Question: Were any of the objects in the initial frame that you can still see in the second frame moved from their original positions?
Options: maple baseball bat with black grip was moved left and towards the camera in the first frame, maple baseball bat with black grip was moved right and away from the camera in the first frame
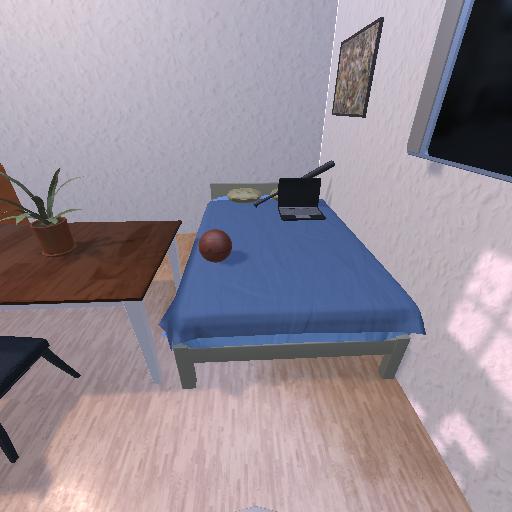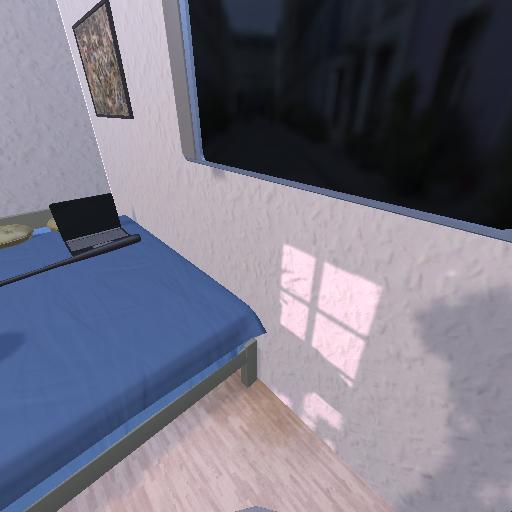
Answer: maple baseball bat with black grip was moved left and towards the camera in the first frame